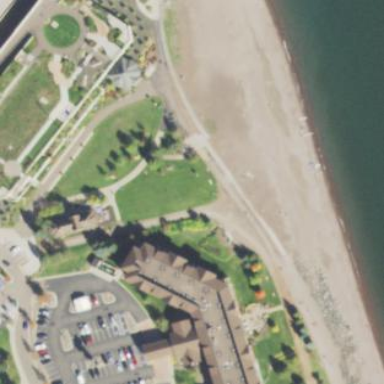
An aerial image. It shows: Hotel building.